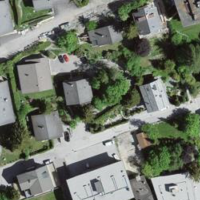
EUNIS habitat code: 54
Species observed at this site:
Podarcis muralis